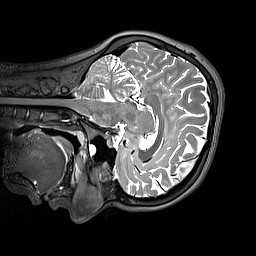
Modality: T2w
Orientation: sagittal
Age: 19
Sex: female
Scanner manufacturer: siemens
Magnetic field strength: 3 T
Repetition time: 3.2 s
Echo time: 0.412 s